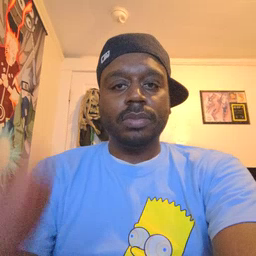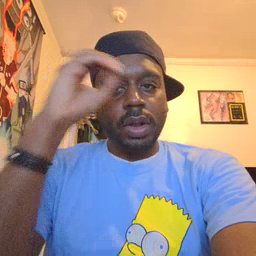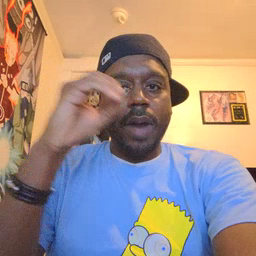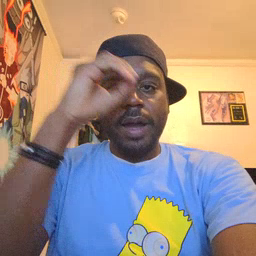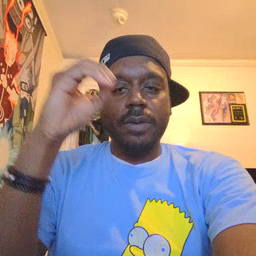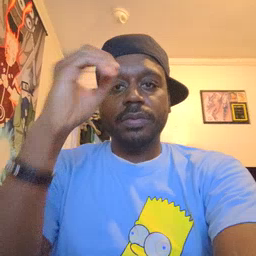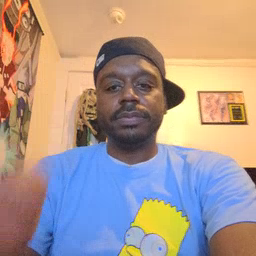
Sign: owl